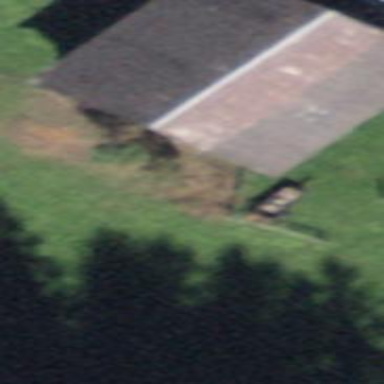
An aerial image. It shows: Barn.